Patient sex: M
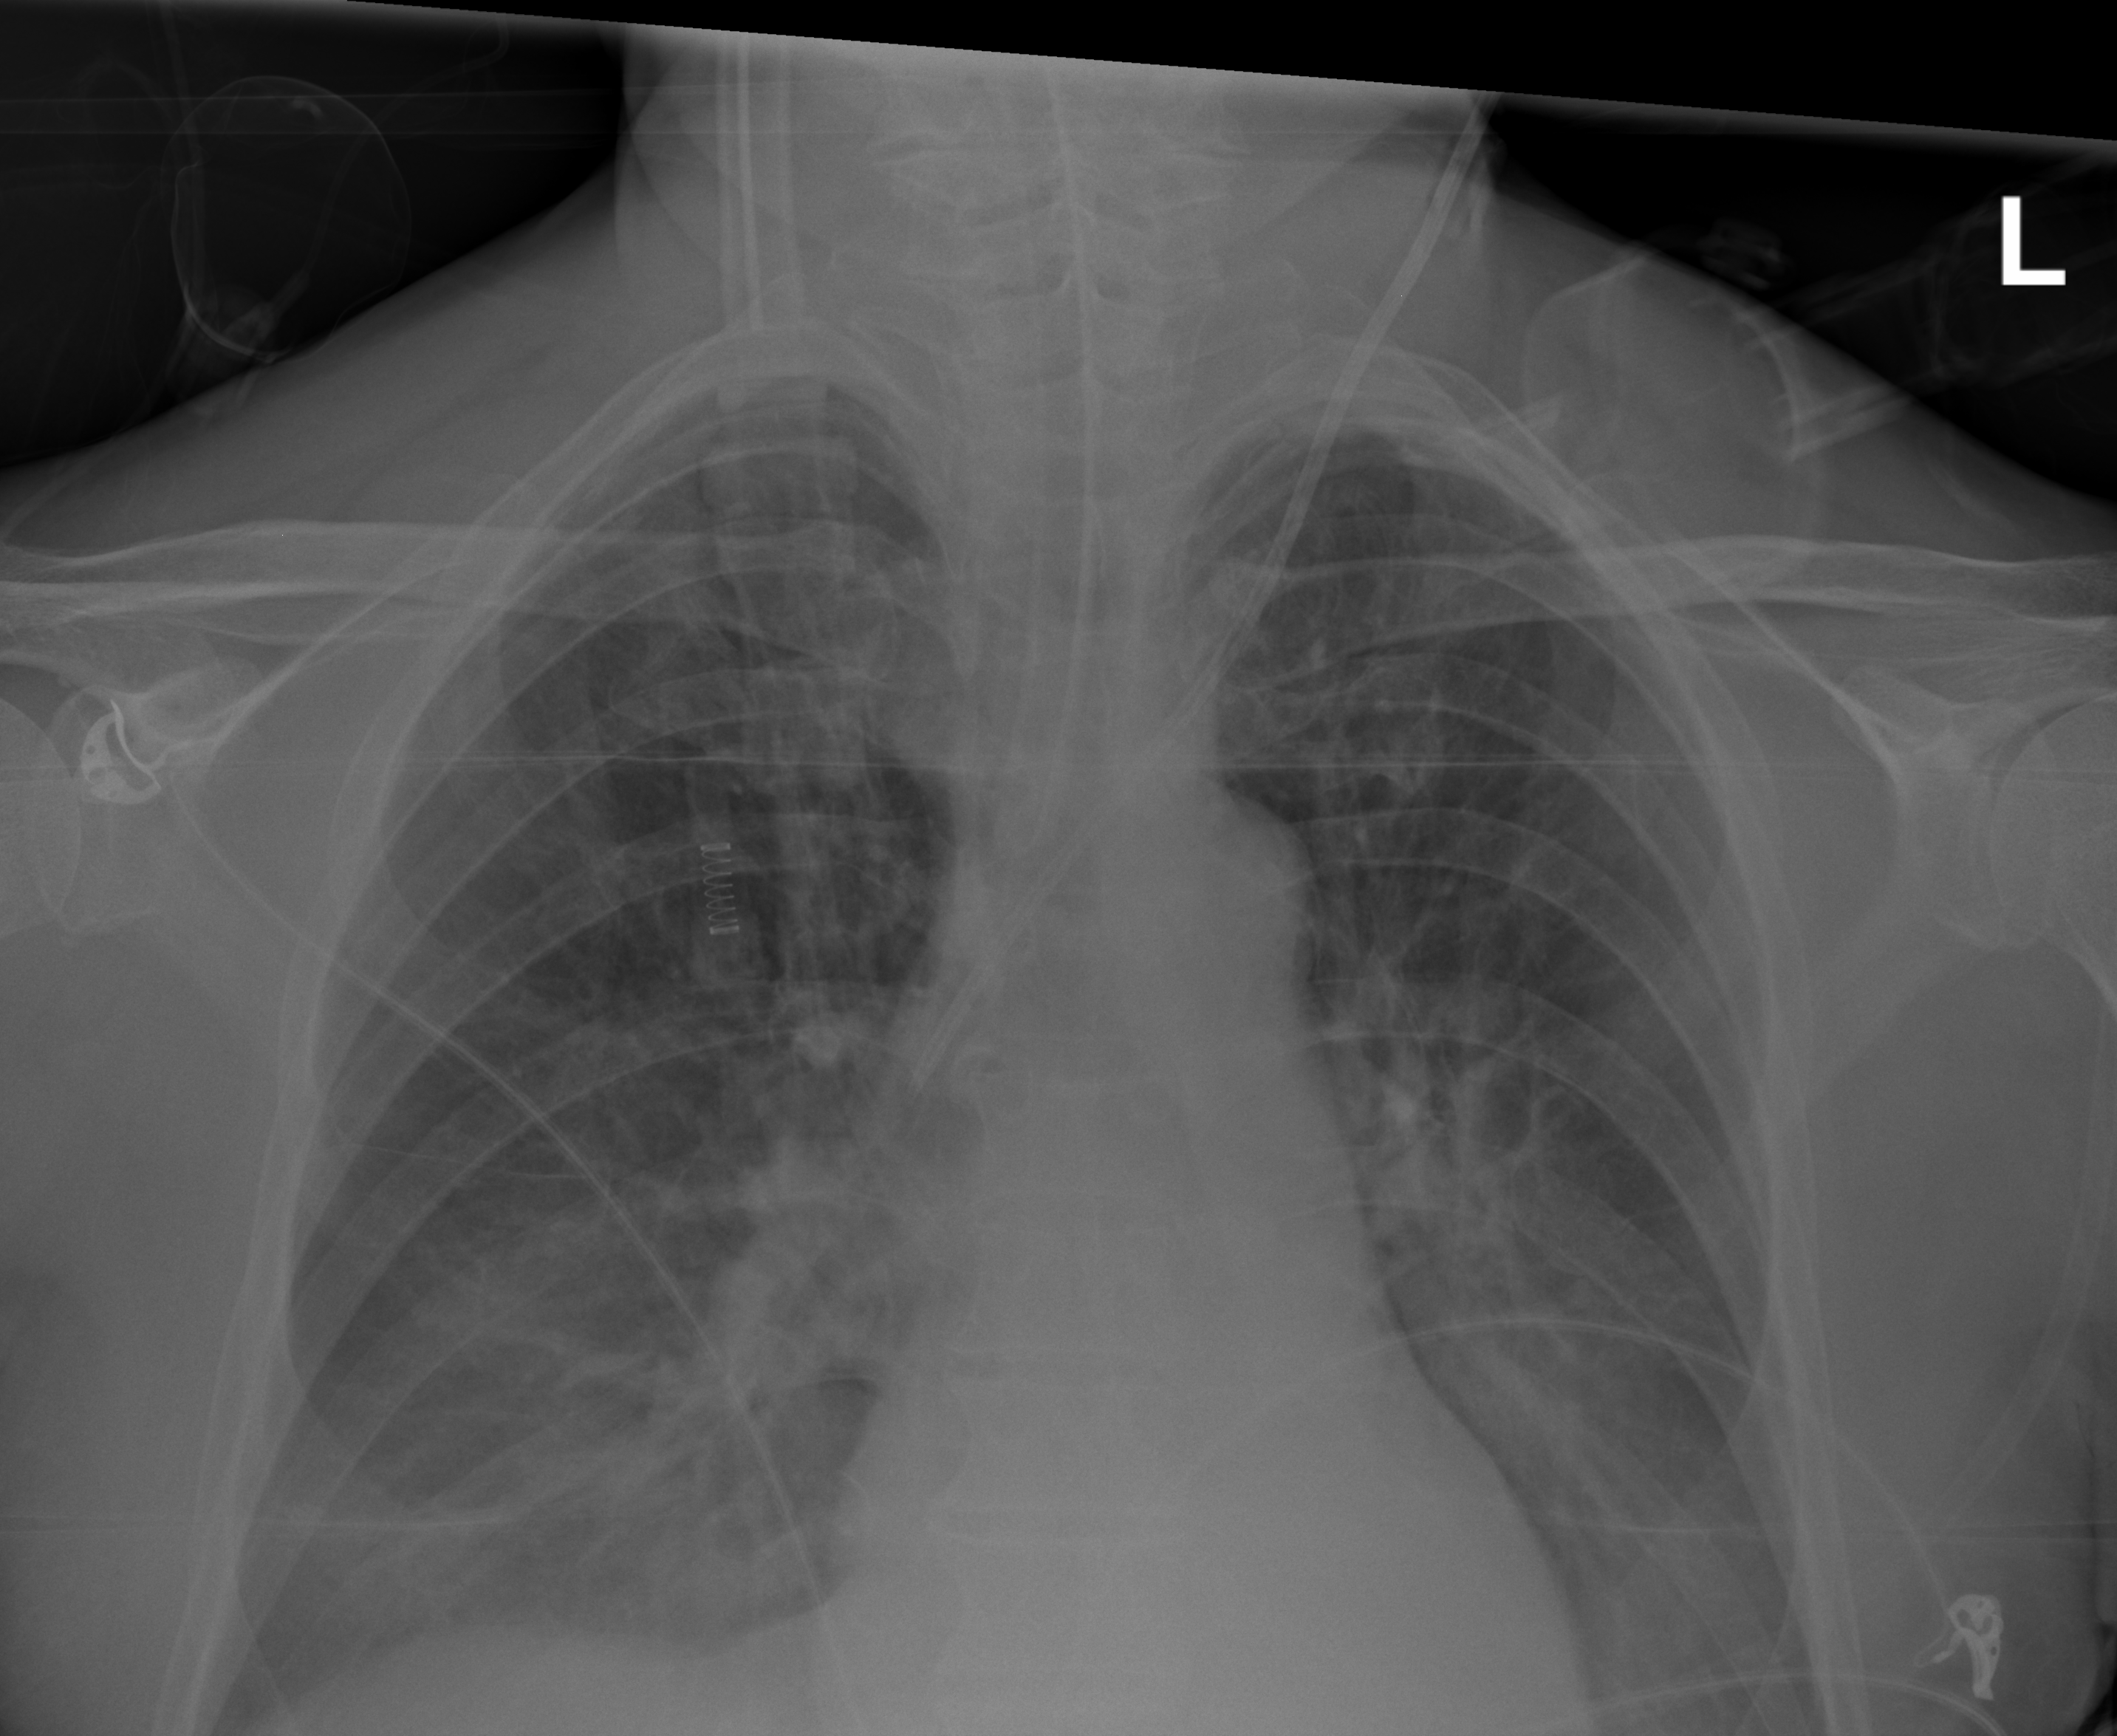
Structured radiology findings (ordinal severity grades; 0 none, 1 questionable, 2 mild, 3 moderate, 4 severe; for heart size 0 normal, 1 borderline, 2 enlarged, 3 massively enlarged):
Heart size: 0
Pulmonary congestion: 2
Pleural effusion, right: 3
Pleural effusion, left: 3
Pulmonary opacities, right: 0
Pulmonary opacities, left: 0
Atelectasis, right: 3
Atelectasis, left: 3